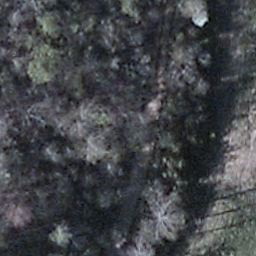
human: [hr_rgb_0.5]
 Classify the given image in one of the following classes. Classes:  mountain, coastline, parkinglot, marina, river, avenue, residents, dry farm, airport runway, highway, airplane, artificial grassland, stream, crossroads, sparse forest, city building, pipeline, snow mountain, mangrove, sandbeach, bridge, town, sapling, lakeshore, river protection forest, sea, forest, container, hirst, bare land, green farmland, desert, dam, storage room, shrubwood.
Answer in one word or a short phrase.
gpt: shrubwood